Question: The result I want to get is:

The result that I created, an icon with the writing inside:
<URL>
The icon was created using an SVG, as can be seen from the code below.
But the result I obtained does not satisfy me, I cannot get the result I had proposed considering the first image, the problems are the following.
1) Rounded corners in the part of the icon, the gray area.
I don't know how I can do this using svg.
Considering that the size can vary and the gray part must be similar to the image proposed.
2) Central the text of the date considering that the size of the icon can change.
Some advice?
Link: <URL>
Code:
'''
import React, { Component } from 'react';
import { View, StyleSheet, Text } from 'react-native';
import { Constants, Svg } from 'expo';
import { MaterialCommunityIcons } from '@expo/vector-icons';
var size = 30; //300
export default class App extends Component {
render() {
return (
<View style={styles.container}>
<Text style={styles.paragraph}>
Change code in the editor and watch it change on your phone! Save to
get a shareable url.
</Text>
<MaterialCommunityIcons name="calendar-blank" size={30} color="#000" />
<View style={{ flexDirection: 'row' }}>
<Svg height={size} width={size}>
<Svg.Rect x={0} y={0} width={size} height={size} fill="#000" />
<Svg.Rect
x={size / 12}
y={size / 6}
width={size - size / 6}
height={size - 6.5}
fill="#fff"
/>
<Svg.Text fontSize={size / 2} x={size / 4} y={size / 1.5}>
21
</Svg.Text>
</Svg>
<MaterialCommunityIcons
name="calendar-blank"
size={30}
color="#000"
/>
</View>
<Text style={styles.paragraph}>
Change code in the editor and watch it change on your phone! Save to
get a shareable url.
</Text>
</View>
);
}
}
const styles = StyleSheet.create({
container: {
flex: 1,
//alignItems: 'center',
justifyContent: 'center',
paddingTop: Constants.statusBarHeight,
backgroundColor: '#ecf0f1',
},
});
'''
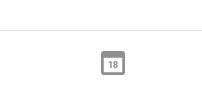
Answer: My idea is a little bit different: to have one wrapper (a 'View' component) and to use the calendar icon as a "background image" of it. Then position the dynamic date number in the middle of this wrapper:
'''
<View style={styles.calendar}>
<MaterialCommunityIcons name="calendar-blank" size={30} color="#000" style={styles.calendarIcon} />
<Text style={styles.date}>21</Text>
</View>
'''
Styles:
'''
const styles = StyleSheet.create({
container: {
flex: 1,
justifyContent: 'center',
paddingTop: Constants.statusBarHeight,
backgroundColor: '#ecf0f1',
},
calendar: {
position: 'relative',
alignItems: 'center',
justifyContent: 'center',
width: 30,
height: 30,
},
calendarIcon: {
position: 'absolute',
top: 0,
left: 0,
right: 0,
bottom: 0
},
date: {
fontSize: 9,
marginTop: 4
}
});
'''
Here is a working <URL>.